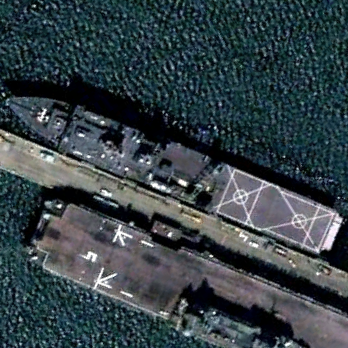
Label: combat